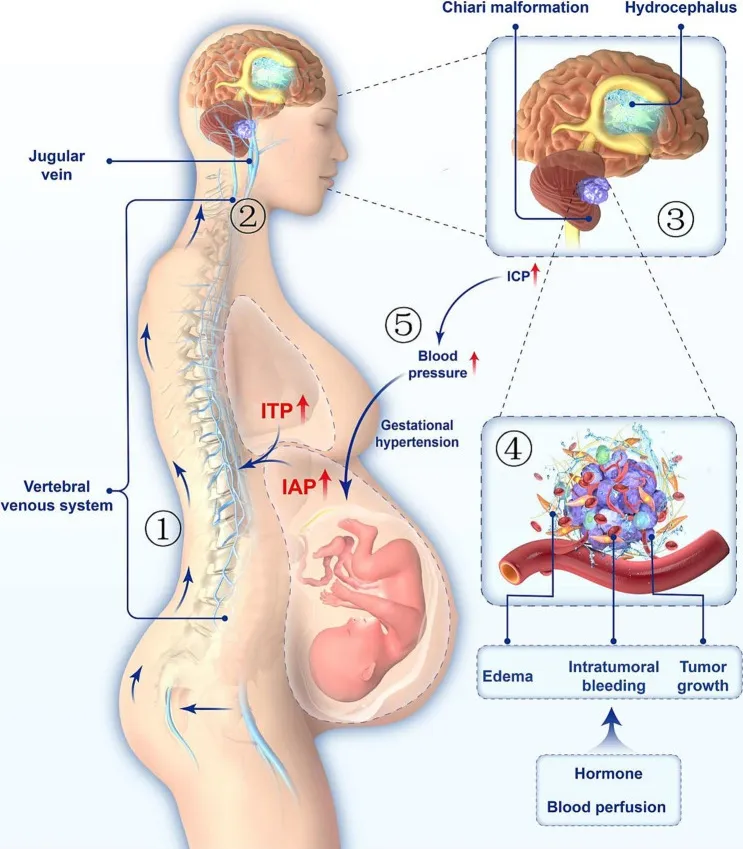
Pathophysiological changes in the body of a pregnant woman with an vestibular schwannoma. (1) Increased intra-abdominal pressure raises intracranial pressure by causing flow of venous blood into the brain through intra-vertebral venous congestion. (2) Increased intra-abdominal pressure and secondary increase in intrathoracic pressure, resulting in increased intracranial pressure due to obstruction of jugular venous blood backflow. (3) Tumor in the intracranial CPA region causing compression of the cerebrospinal fluid outflow tract, resulting in secondary hydrocephalus and subcerebellar tonsillar herniation. (4) Increased perfusion and sex hormones may be important factors in causing tumor oedema, intratumoural bleeding and accelerated tumor growth. (5) When ICP is elevated, the automatic adjustment of blood pressure further aggravates the gestational hypertension.
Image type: radiology (ct)